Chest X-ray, AP view. Patient: 12 years old, sex M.
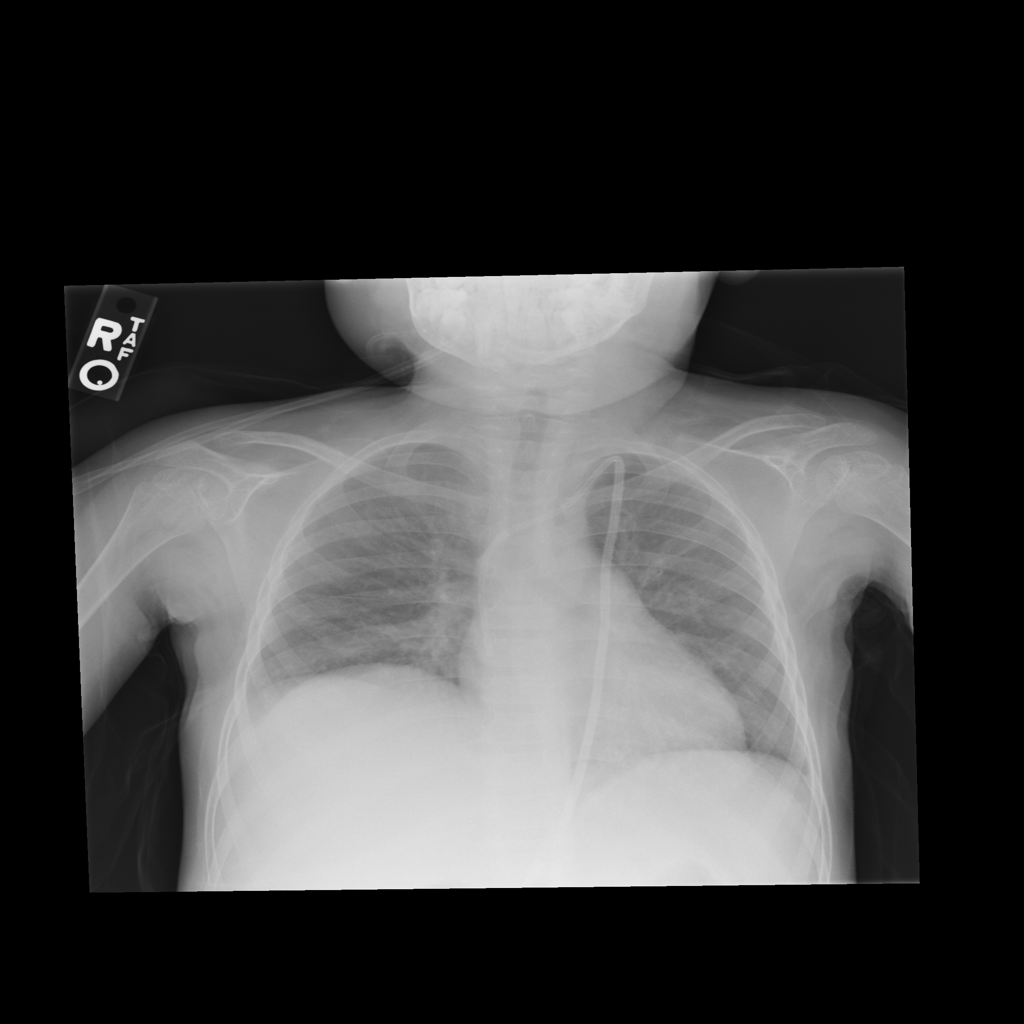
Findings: No Finding